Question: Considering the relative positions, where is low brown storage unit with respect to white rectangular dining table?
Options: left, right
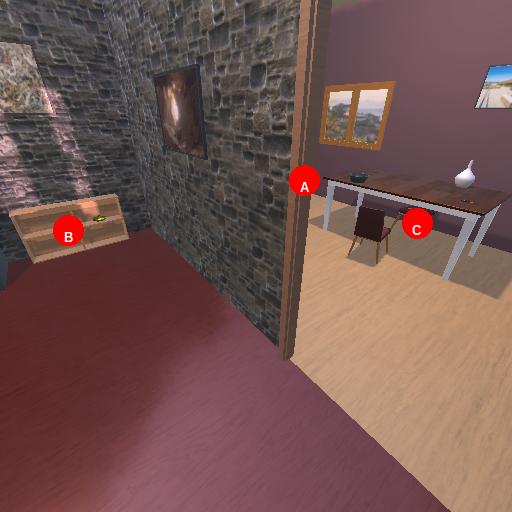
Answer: left